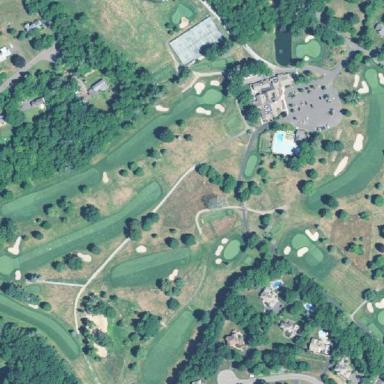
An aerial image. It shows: Golf course surrounded by greenery.